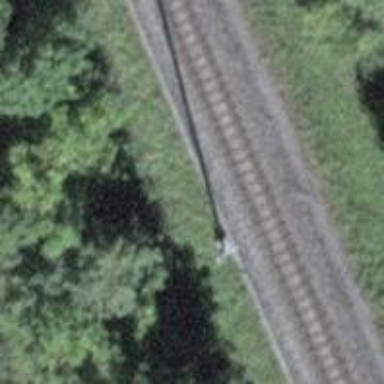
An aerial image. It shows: Narrow-gauge railway track with one electrified contact line.